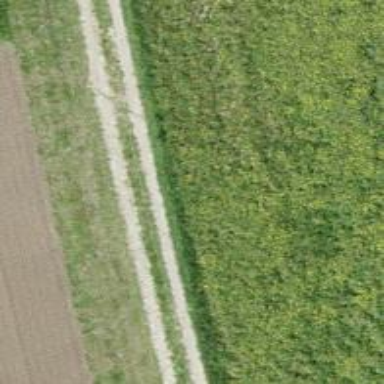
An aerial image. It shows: Grassy track road with grade 4 track type.